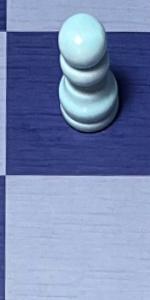
Label: Empty